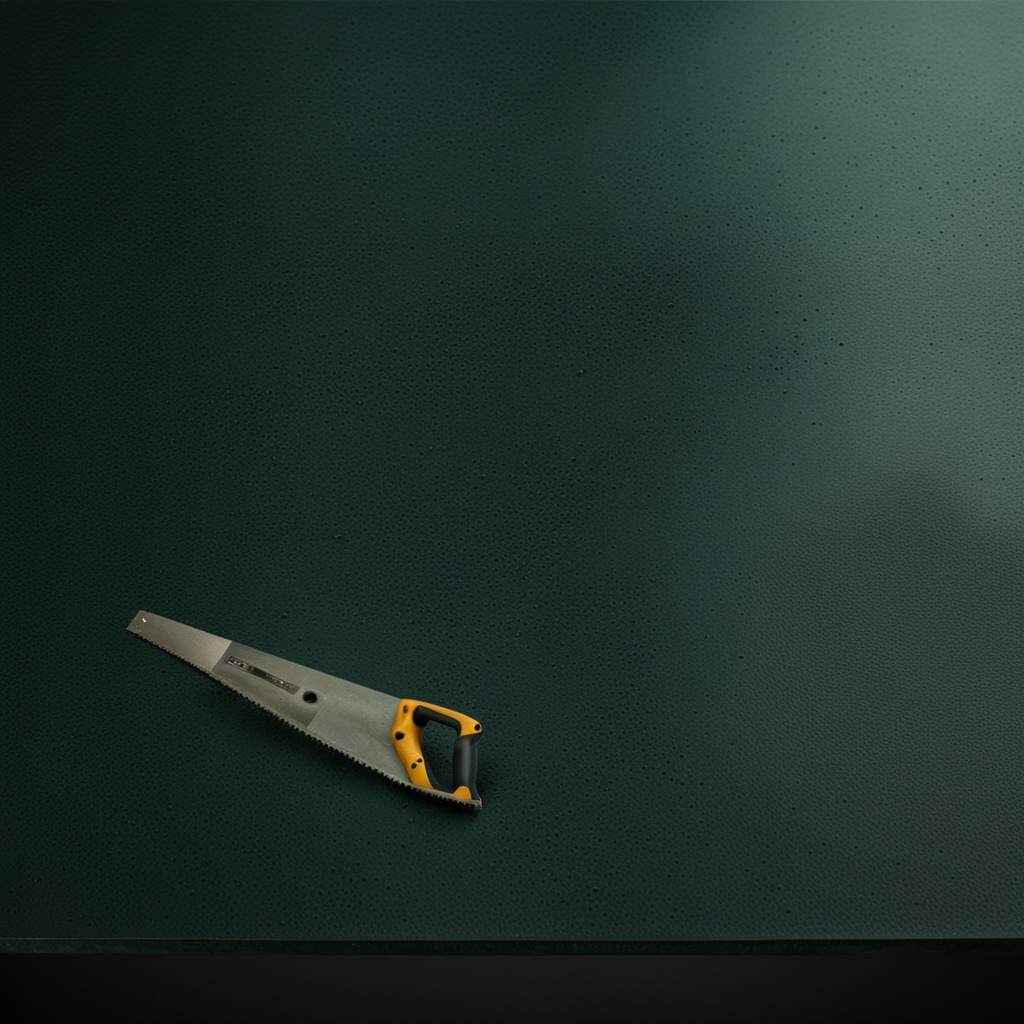
A metal saw is lying on a clean granite tabletop inside a workshop at night.